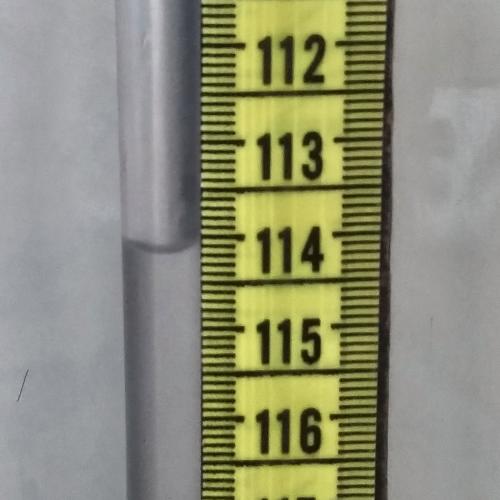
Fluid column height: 114.1 cm